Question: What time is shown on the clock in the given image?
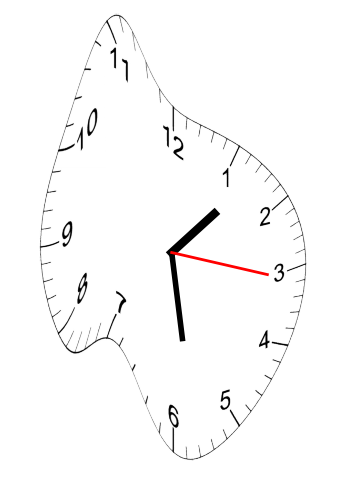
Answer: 01:28:16